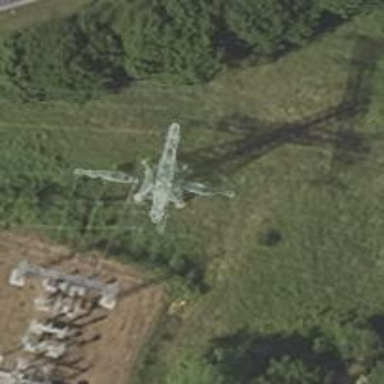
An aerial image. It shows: Three cables of power line.